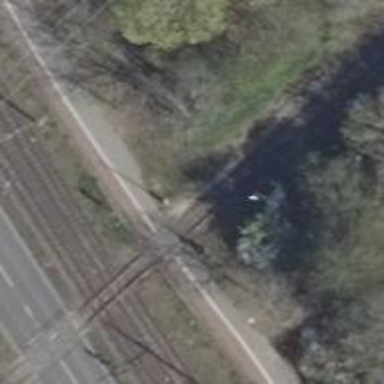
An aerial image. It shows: Railway crossing.